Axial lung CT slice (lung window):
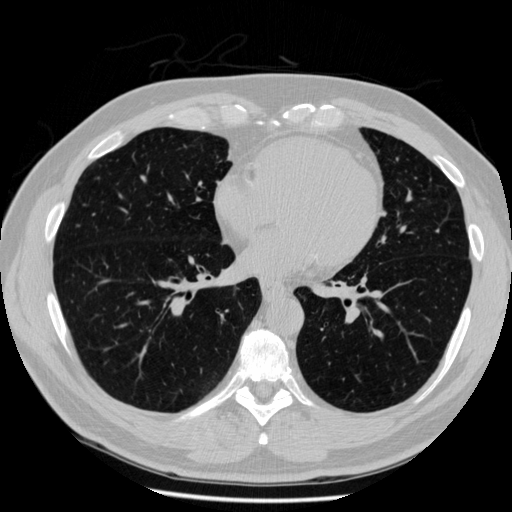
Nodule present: no